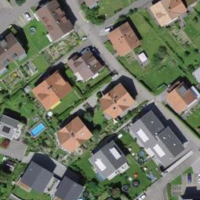
EUNIS habitat code: 54
Species observed at this site:
Cypripedium calceolus